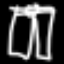
Label: pants